Question: I am currently working on 'DataGrid' Component from Material-UI. Data can be displayed, but the inbuilt sorting is not working as expected. When I try to sort ASC/DESC it is sorting based on the first digit of the number. Please look into the picture below:

I have tried the same with fake API in <URL>. It is working fine but in my application the sorting is acting different.
Then I have tried to add 'sortModel' (followed Material-UI Sorting docs) still it is acting the same. I haven't been able to find a solution in the docs.
'''
const sortModel = [{ field: "canaryDeviceId", sort: "asc" }];
<div style={{ height: "90%", width: "100%" }}>
<DataGrid sortModel={sortModel} rows={rows} columns={columns} />
</div>
'''
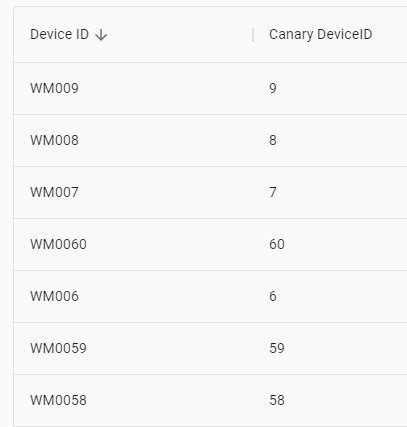
Answer: I think 'DataGrid' columns by default use string comparator, if you want to sort numeric column, try setting the type to ''number'':
'''
{
field: "deviceID",
headerName: "Canary DeviceID",
type: "number",
},
'''
> Then I have tried to add sortModel (followed Material-UI Sorting docs) still it is acting the same.
'sortModel' only describes the sorting state of 'DataGrid' so I doubt it will solve your problem.